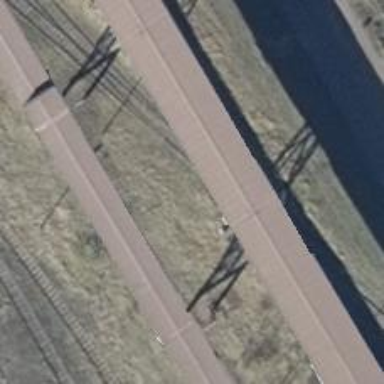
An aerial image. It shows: Railway switch.